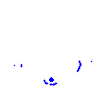
Particle: kaon